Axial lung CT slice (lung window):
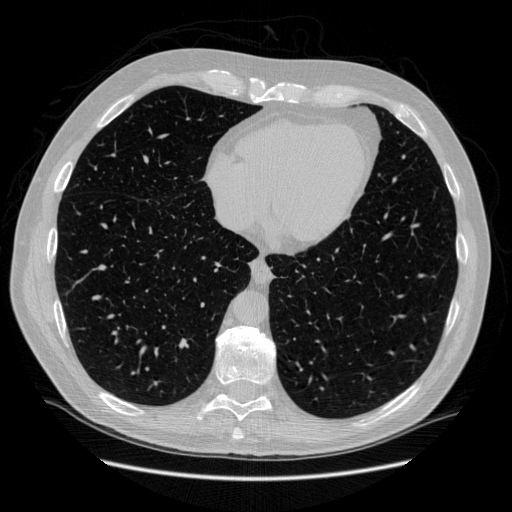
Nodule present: no